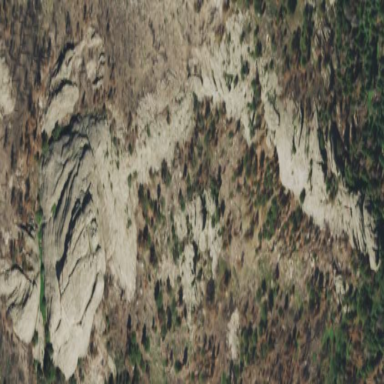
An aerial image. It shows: Landscape dominated by bare rock.